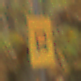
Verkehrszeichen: KennzeichnungspflichtigeFahrzeugeGefaehrlicheGueterOhnePfeilsymbol
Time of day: MorningAfternoon
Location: Outdoor (Nature)
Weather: Overcast
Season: Autumn
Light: Natural